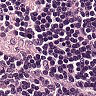
Metastatic tissue present: no